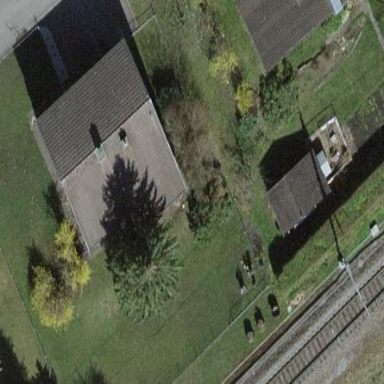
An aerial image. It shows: Simple house.